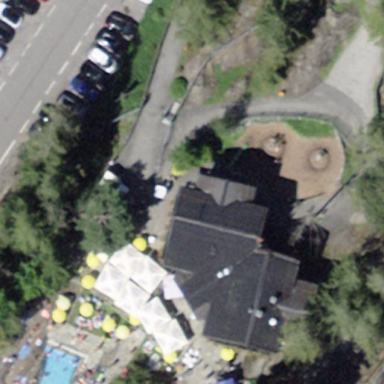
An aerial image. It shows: Gabled roof restaurant located in retail building.